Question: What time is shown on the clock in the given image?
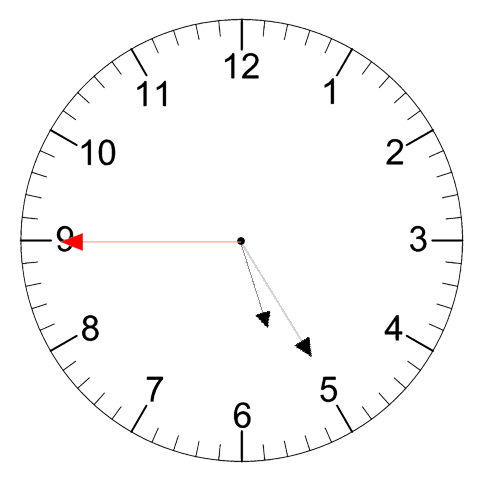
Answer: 05:24:45